Field crop: tomato
Growth stage: 1
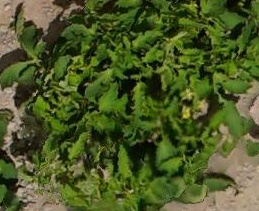
Species: tomato